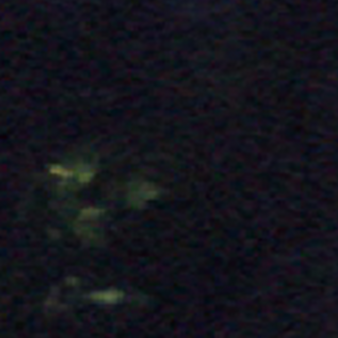
Label: other